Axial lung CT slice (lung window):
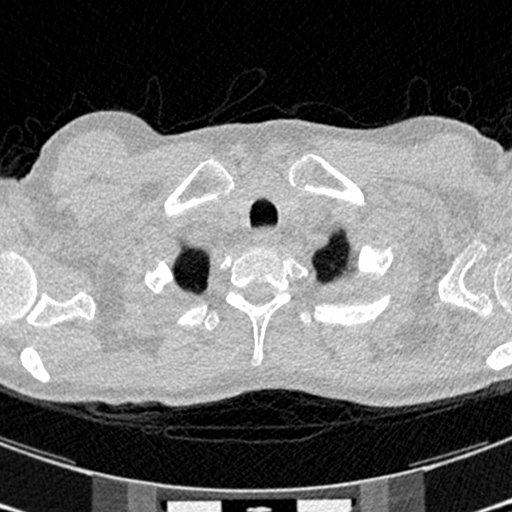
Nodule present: no